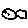
Label: fish